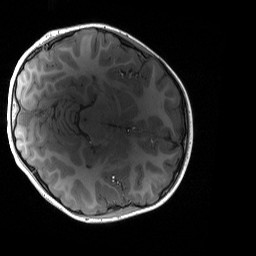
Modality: T1w
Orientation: axial
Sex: female
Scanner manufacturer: siemens
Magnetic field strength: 3 T
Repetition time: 1.9 s
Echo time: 0.00243 s